Question: About 18 months ago, <URL> appeared, with code to show how to produce a plot of median along with interquartile ranges. Here's the code:
'''
ggplot(data = diamonds) +
geom_pointrange(mapping = aes(x = cut, y = depth),
stat = "summary",
fun.ymin = function(z) {quantile(z,0.25)},
fun.ymax = function(z) {quantile(z,0.75)},
fun.y = median)
'''
Producing this plot:

What I'd wonder is how to add labels for the median and IQ ranges, and how to format the bar (color, alpha, etc). I tried calling the plot as an object to see if there were objects within I could then use to call format functions, but nothing was obvious when I looked at it in the r Studio IDE.
Is this even doable? I know I can do a boxplot but that would have to include min/max. I'd like to produce boxplots with just mean/median and IQs.
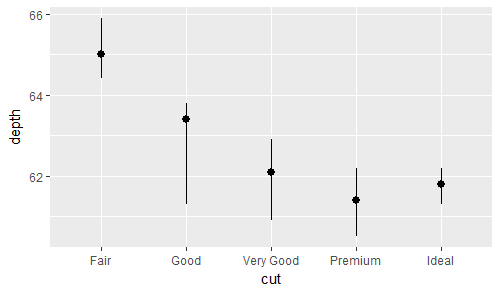
Answer: You can change the formating like you would any ggplot layer, see the <URL> for in this case. An example of this is the following:
'''
library(ggplot2)
ggplot(data = diamonds) +
geom_pointrange(mapping = aes(x = cut, y = depth),
stat = "summary",
fun.ymin = function(z) {quantile(z,0.25)},
fun.ymax = function(z) {quantile(z,0.75)},
fun.y = median,
size = 4, # <- adjusts size
colour = "red", # <- adjusts colour
alpha = .3) # <- adjusts transparency
'''
<URL>
If you want to control formatting for the points and lines individually you need to do as @camille suggests and pre-process your data as 'geom_pointrange()' draws a single graphical object so the points and lines are one in the same.
I would suggest something like this:
'''
library(dplyr)
library(ggplot2)
diamonds %>%
group_by(cut) %>%
summarise(median = median(depth),
lq = quantile(depth, 0.25),
uq = quantile(depth, 0.75)) %>%
ggplot(aes(cut, median)) +
geom_linerange(aes(ymin=lq, ymax=uq), size = 4, colour = "blue", alpha = .4) +
geom_point(size = 10, colour = "red", alpha = .8)
'''
<URL>